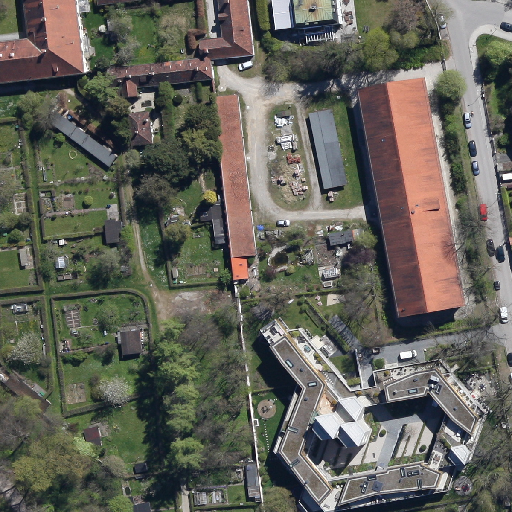
Referring expression: impervious surface